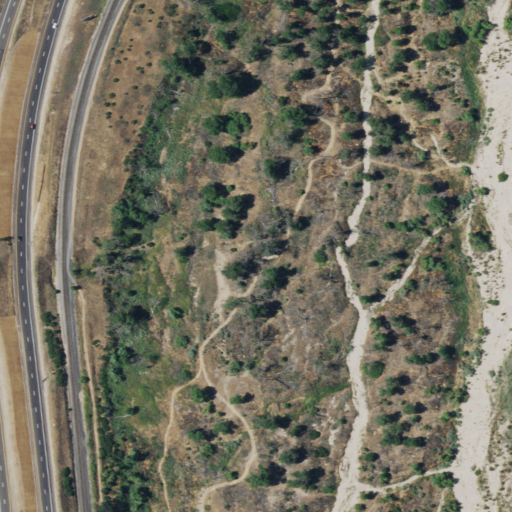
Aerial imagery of valley in California named Bridge Canyon containing herbaceous wetlands, grassland, woody wetlands, low intensity development, cultivated crops, shrub, open development, and medium intensity development